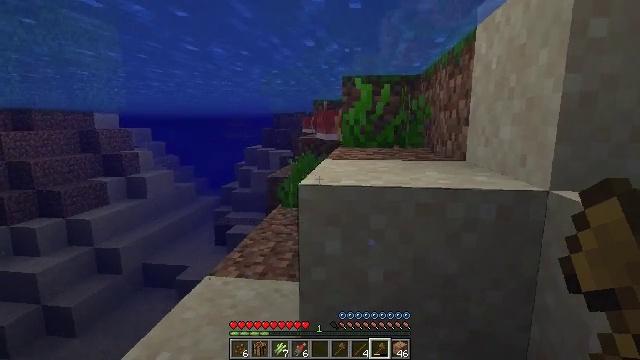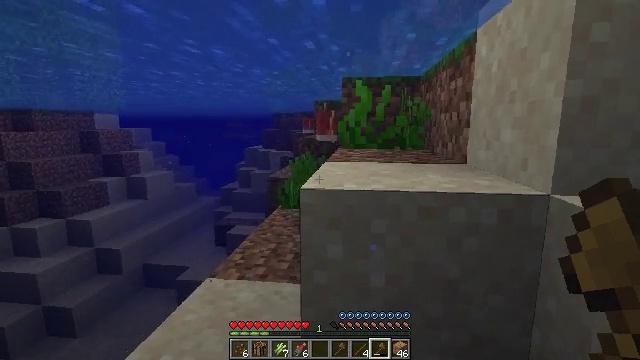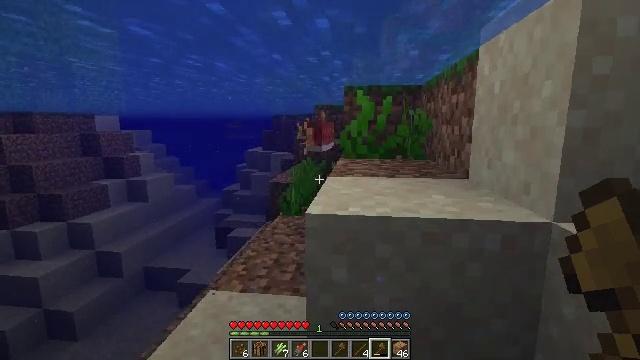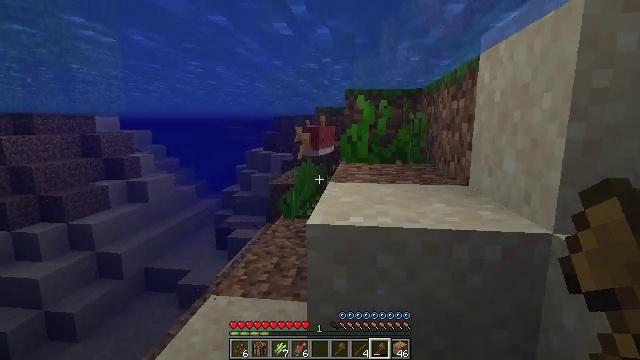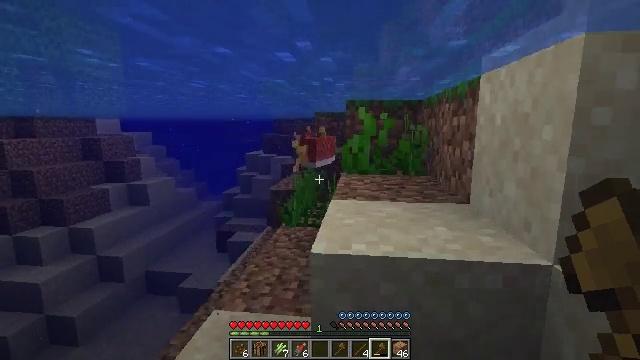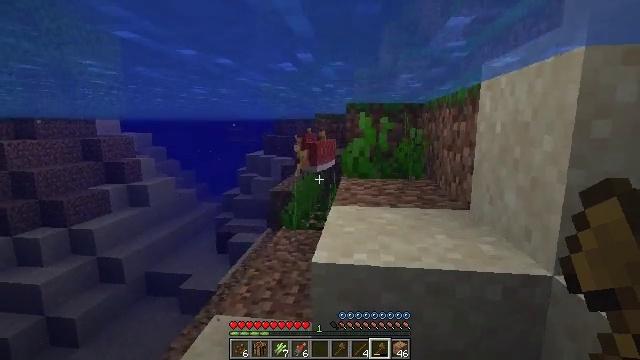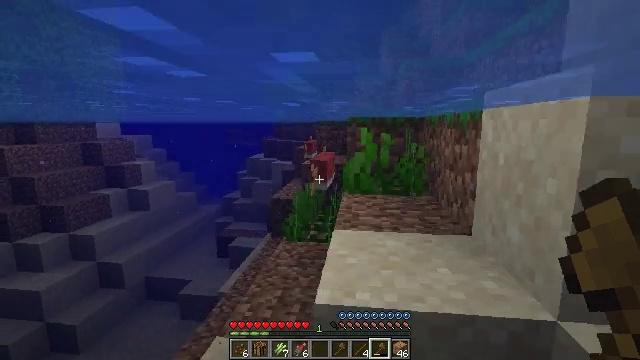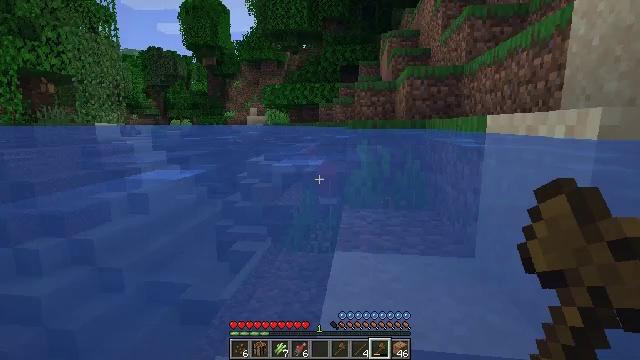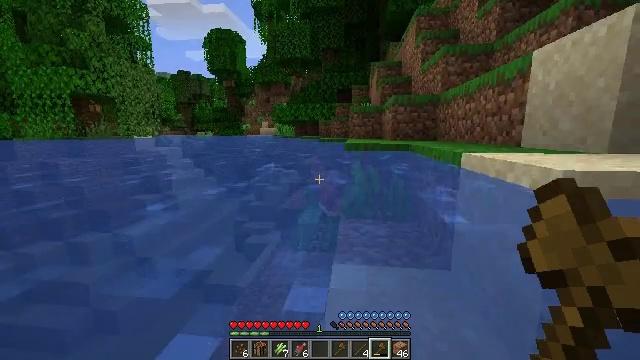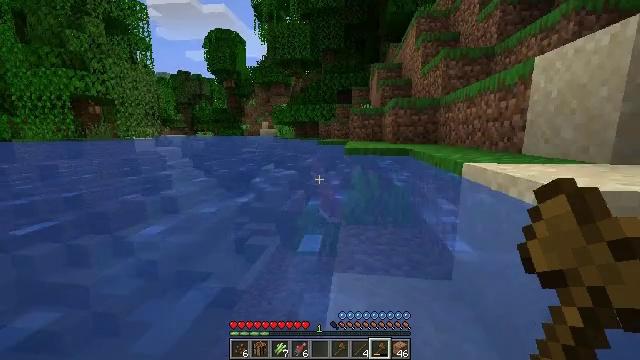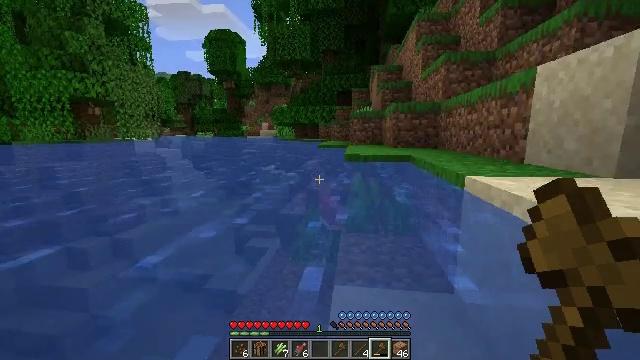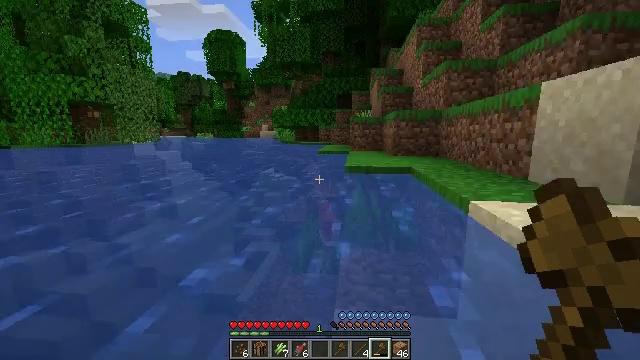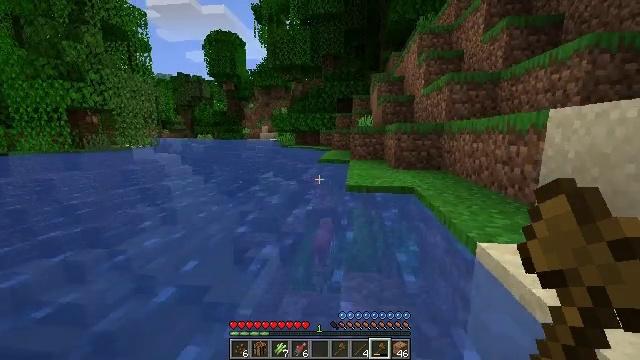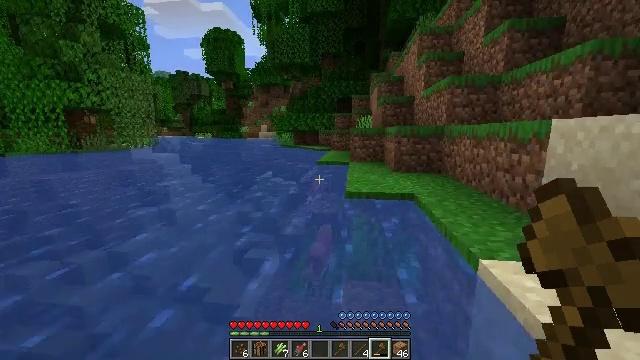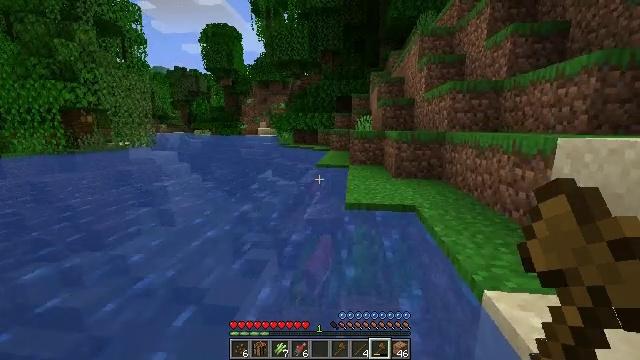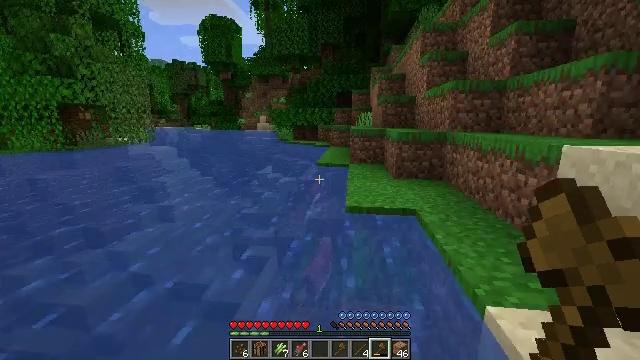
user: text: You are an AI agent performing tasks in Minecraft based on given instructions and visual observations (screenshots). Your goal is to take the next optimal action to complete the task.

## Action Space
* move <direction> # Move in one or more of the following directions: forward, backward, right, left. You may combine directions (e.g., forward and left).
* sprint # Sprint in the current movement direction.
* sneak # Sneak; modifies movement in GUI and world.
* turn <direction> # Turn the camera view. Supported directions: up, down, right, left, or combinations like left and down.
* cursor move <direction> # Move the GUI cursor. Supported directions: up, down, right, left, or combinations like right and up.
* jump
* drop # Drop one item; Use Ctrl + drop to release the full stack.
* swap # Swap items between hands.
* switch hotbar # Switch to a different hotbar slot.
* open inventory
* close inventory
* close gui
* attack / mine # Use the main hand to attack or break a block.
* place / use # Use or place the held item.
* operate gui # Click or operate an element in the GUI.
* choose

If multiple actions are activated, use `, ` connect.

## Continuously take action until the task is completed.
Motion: motion action
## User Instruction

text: Hunt a salmon.
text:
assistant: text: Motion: move forward, jump
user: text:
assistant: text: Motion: move forward, jump
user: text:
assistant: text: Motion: move forward, jump
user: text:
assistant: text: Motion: move forward, jump
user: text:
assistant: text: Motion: move forward, jump
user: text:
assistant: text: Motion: move forward, jump
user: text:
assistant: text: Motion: move forward, jump
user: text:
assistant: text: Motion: move forward, jump
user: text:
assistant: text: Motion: move forward, jump
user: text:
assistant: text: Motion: move forward, jump
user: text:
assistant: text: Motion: move forward, jump
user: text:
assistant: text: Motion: move forward, jump
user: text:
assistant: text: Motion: move forward, jump
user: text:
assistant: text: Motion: move forward, jump
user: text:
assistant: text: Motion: move forward, turn down, jump
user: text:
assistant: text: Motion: move forward, jump
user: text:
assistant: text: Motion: move forward, turn down, jump
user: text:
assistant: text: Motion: move forward, turn down, jump
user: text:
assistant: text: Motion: move forward, turn down, jump
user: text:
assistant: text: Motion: move forward, turn down, jump
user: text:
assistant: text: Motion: move forward, turn down
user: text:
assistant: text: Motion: move forward, turn down
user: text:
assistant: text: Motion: move forward, turn down
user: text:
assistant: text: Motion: move forward
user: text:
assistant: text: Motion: move forward, turn down
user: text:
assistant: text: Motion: move forward, turn down
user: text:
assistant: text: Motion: move forward, turn down
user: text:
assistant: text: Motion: move forward
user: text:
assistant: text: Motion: move forward
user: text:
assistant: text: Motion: move forward